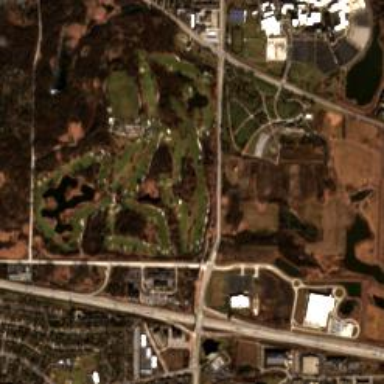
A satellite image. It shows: Golf course surrounded by greenery.